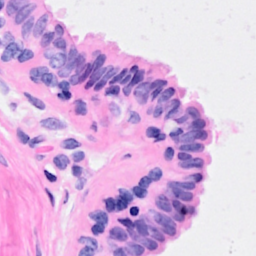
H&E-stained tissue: Breast